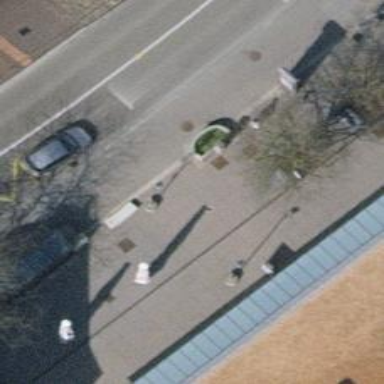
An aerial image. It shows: Bench.